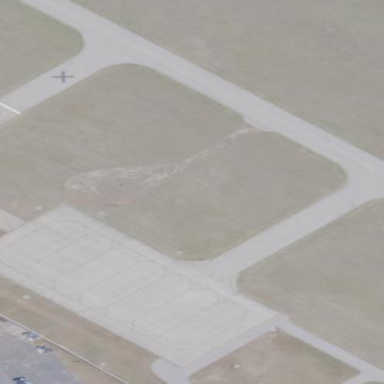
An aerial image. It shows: Apron at the airport.